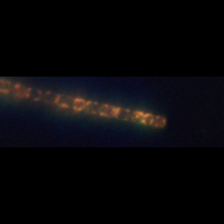
Taxon: Leptocylindrus
Group: Diatoms